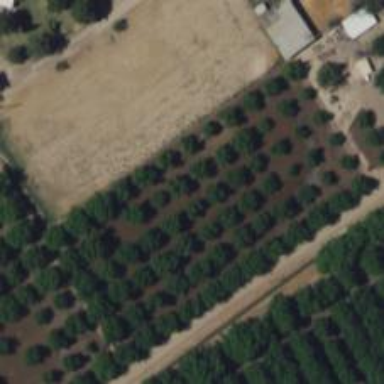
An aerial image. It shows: Orchard.